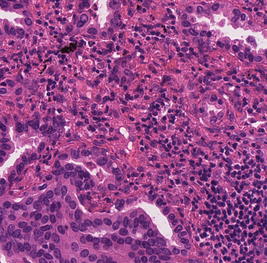
Tumor epithelial tissue: yes
Tumor-associated stroma tissue: yes
Normal tissue: no